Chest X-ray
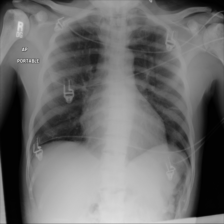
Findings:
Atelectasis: negative
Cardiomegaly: negative
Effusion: negative
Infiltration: negative
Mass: negative
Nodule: negative
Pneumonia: negative
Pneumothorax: negative
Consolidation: negative
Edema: negative
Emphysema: negative
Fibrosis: negative
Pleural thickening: negative
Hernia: negative